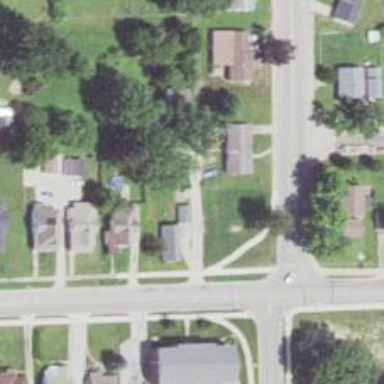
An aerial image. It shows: Alley classified as service road.